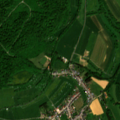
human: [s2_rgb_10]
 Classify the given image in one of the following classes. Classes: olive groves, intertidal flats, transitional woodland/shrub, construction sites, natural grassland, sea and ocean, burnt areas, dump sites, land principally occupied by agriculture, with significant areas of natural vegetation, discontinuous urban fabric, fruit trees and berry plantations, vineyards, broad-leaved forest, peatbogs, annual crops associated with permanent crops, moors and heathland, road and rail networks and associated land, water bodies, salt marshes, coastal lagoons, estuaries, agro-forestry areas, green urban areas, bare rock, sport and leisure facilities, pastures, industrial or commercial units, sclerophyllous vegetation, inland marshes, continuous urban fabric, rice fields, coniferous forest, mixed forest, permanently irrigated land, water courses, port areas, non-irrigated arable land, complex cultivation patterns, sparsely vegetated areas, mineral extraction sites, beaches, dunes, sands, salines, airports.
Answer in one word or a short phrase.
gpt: discontinuous urban fabric, pastures, land principally occupied by agriculture, with significant areas of natural vegetation, broad-leaved forest